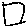
Label: square